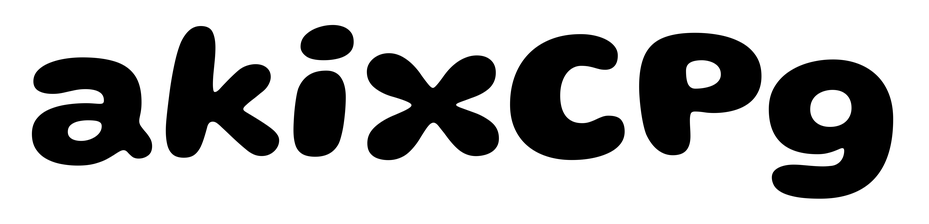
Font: Gluten_Bold